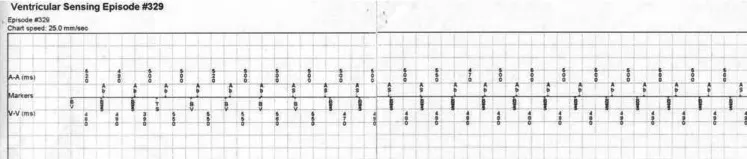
Intracardiac markers from the patient with the presenting arrhythmia's implantable cardioverter-defibrillator demonstrate an ongoing ventricular sensed rhythm at a cycle length of 490-560 ms with atrioventricular dissociation and biventricular pacing on sensed beats. An atrial tachycardia at a cycle length of 500 msec is also evident. Markers are suggestive of a ventricular sense response algorithm. Ab = atrial blanking; as = atrial sensing; TS = ventricular tachycardia sense; BVS = biventricular pacing on a ventricular sensed beat.
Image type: electrography (ekg)